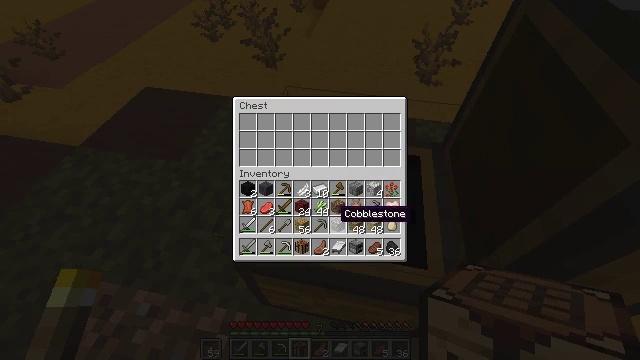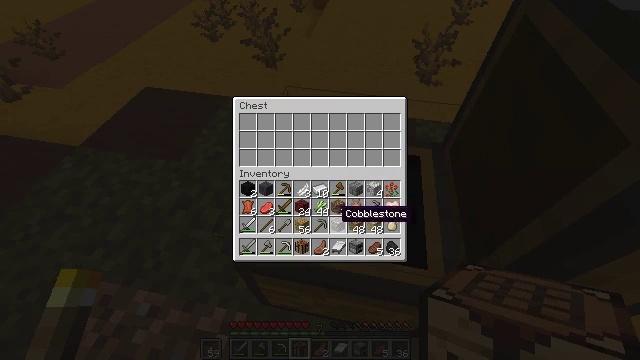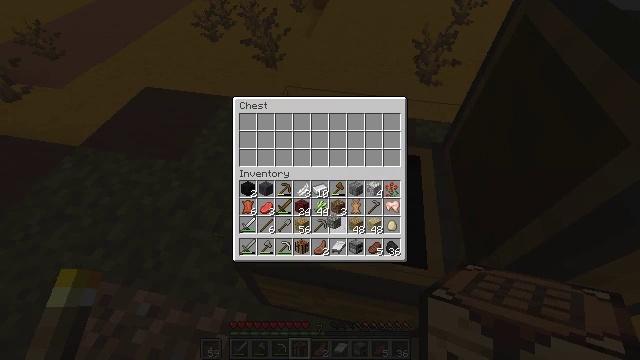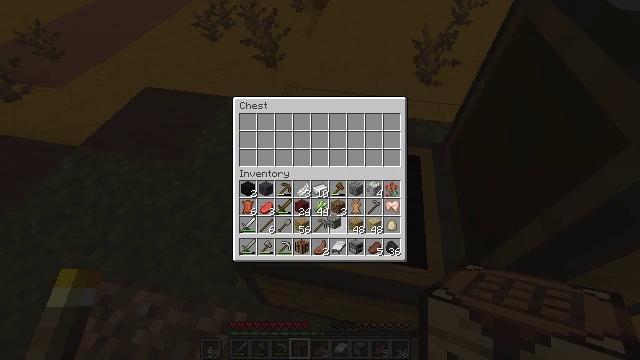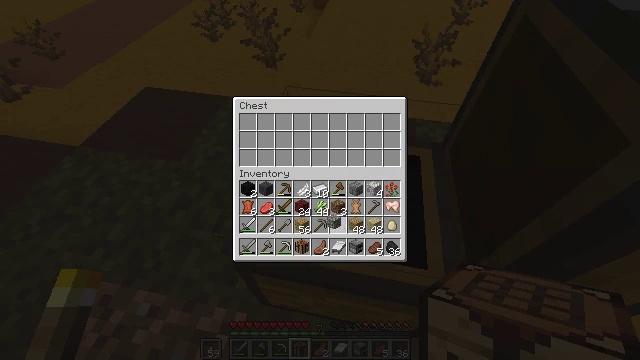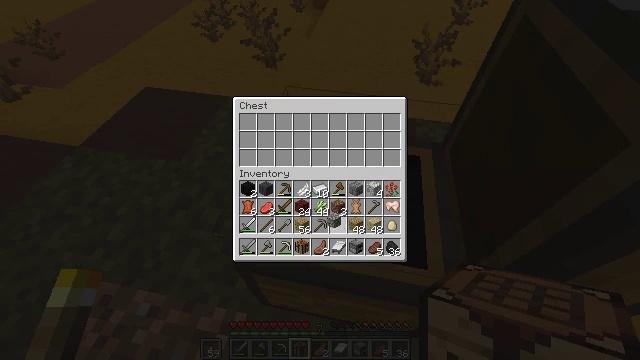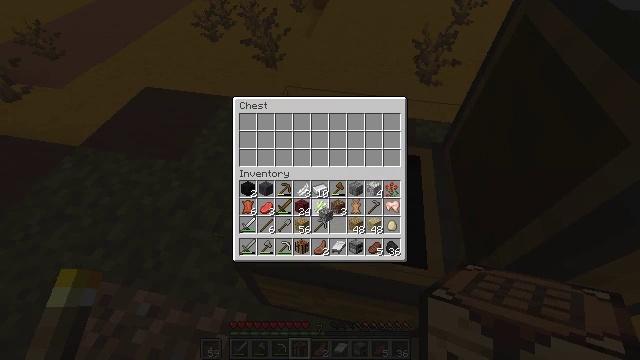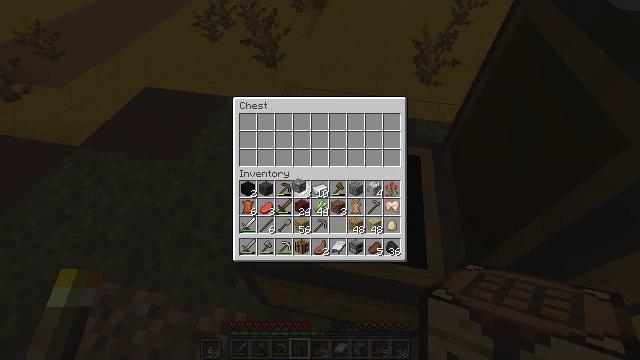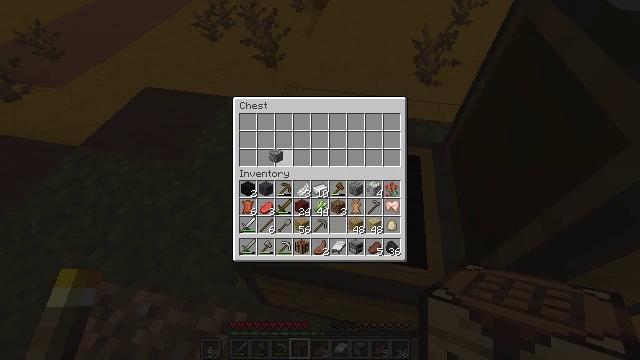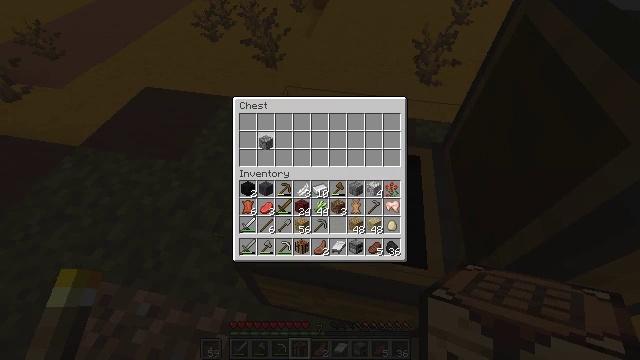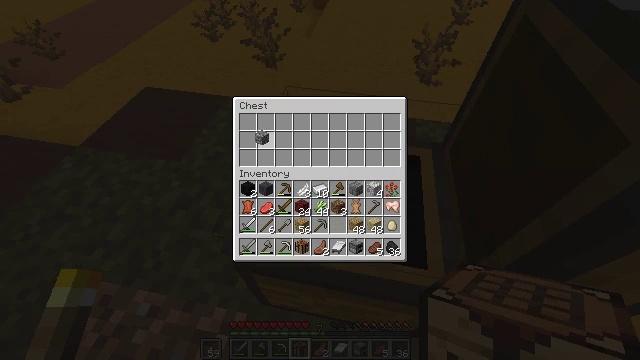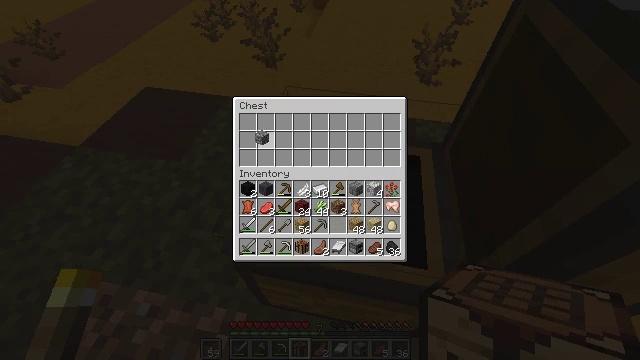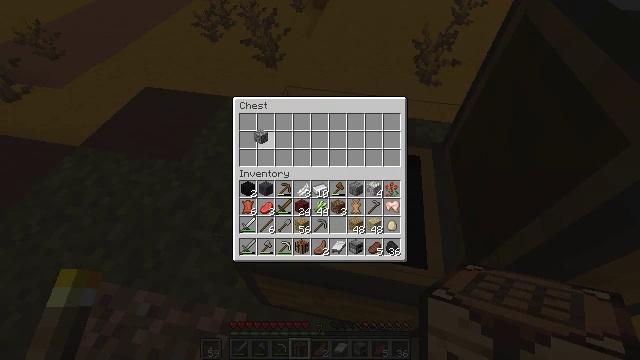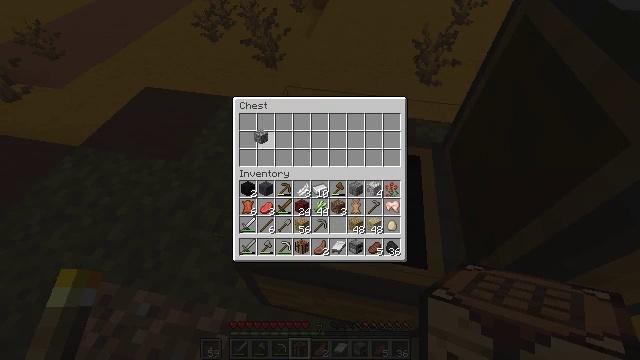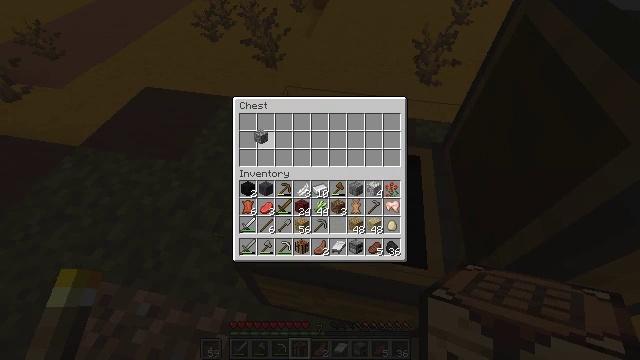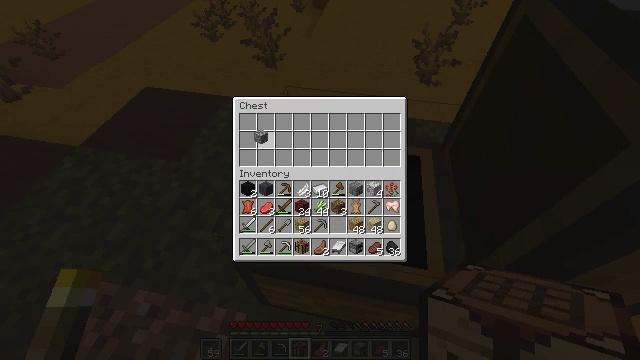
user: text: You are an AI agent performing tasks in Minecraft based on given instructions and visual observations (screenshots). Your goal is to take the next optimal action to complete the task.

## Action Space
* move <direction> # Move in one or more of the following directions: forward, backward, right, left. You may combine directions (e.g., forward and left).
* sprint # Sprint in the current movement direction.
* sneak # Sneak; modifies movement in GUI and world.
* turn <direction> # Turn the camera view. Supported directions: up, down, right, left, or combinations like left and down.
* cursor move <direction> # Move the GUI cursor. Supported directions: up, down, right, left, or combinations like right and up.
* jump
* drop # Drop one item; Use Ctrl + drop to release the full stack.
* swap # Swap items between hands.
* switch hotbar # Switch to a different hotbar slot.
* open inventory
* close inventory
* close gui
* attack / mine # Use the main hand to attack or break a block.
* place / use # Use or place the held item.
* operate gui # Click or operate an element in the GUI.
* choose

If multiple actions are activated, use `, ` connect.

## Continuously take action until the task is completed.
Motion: motion action
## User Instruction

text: Gather brown terracotta from a building.
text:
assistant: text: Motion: no_op
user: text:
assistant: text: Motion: operate gui
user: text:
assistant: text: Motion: operate gui
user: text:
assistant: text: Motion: operate gui
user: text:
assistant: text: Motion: no_op
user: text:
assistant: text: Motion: cursor move left
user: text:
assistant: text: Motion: cursor move left and up
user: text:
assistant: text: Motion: cursor move left and up
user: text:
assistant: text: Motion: cursor move left and up
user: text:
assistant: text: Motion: no_op
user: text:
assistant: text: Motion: no_op
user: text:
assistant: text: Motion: no_op
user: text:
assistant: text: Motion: no_op
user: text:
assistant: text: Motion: no_op
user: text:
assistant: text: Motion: no_op
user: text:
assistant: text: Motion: no_op
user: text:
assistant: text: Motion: no_op
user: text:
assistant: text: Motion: no_op
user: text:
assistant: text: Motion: cursor move left and up
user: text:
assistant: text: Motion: cursor move left and up
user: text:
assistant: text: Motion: no_op
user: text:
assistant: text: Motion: no_op
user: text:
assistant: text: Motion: no_op
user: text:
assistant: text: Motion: no_op
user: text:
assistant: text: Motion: no_op
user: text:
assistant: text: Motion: no_op
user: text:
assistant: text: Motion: no_op
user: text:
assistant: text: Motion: no_op
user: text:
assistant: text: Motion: no_op
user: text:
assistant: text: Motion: no_op